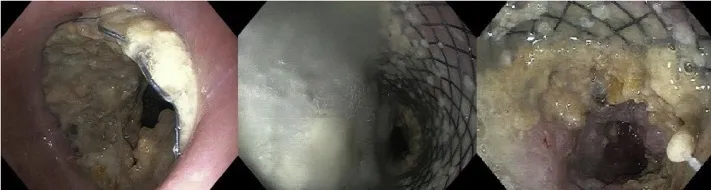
Preoperative esophagogastroduodenoscopy.
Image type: endoscopy (gi_endoscopy)